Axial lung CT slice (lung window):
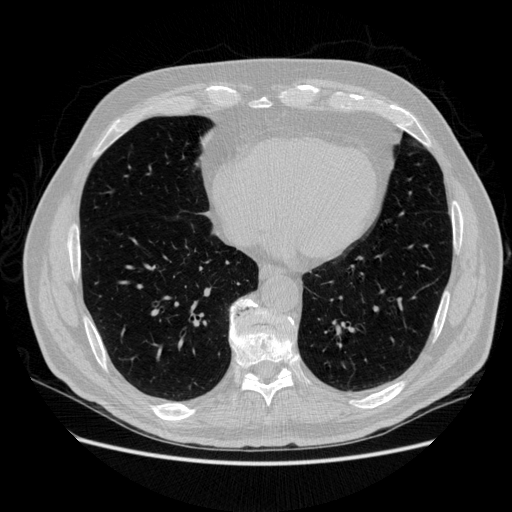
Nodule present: no